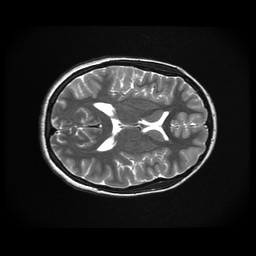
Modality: T2w
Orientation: axial
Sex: female
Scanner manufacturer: ge
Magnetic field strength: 3 T
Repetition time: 5 s
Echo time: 0.1012 s